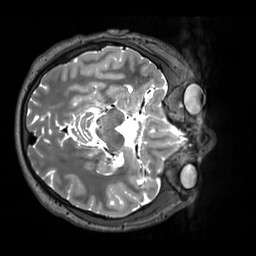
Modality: T2w
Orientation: axial
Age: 20
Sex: male
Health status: healthy
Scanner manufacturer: siemens
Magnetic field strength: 3 T
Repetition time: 3.2 s
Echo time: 0.412 s